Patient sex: M
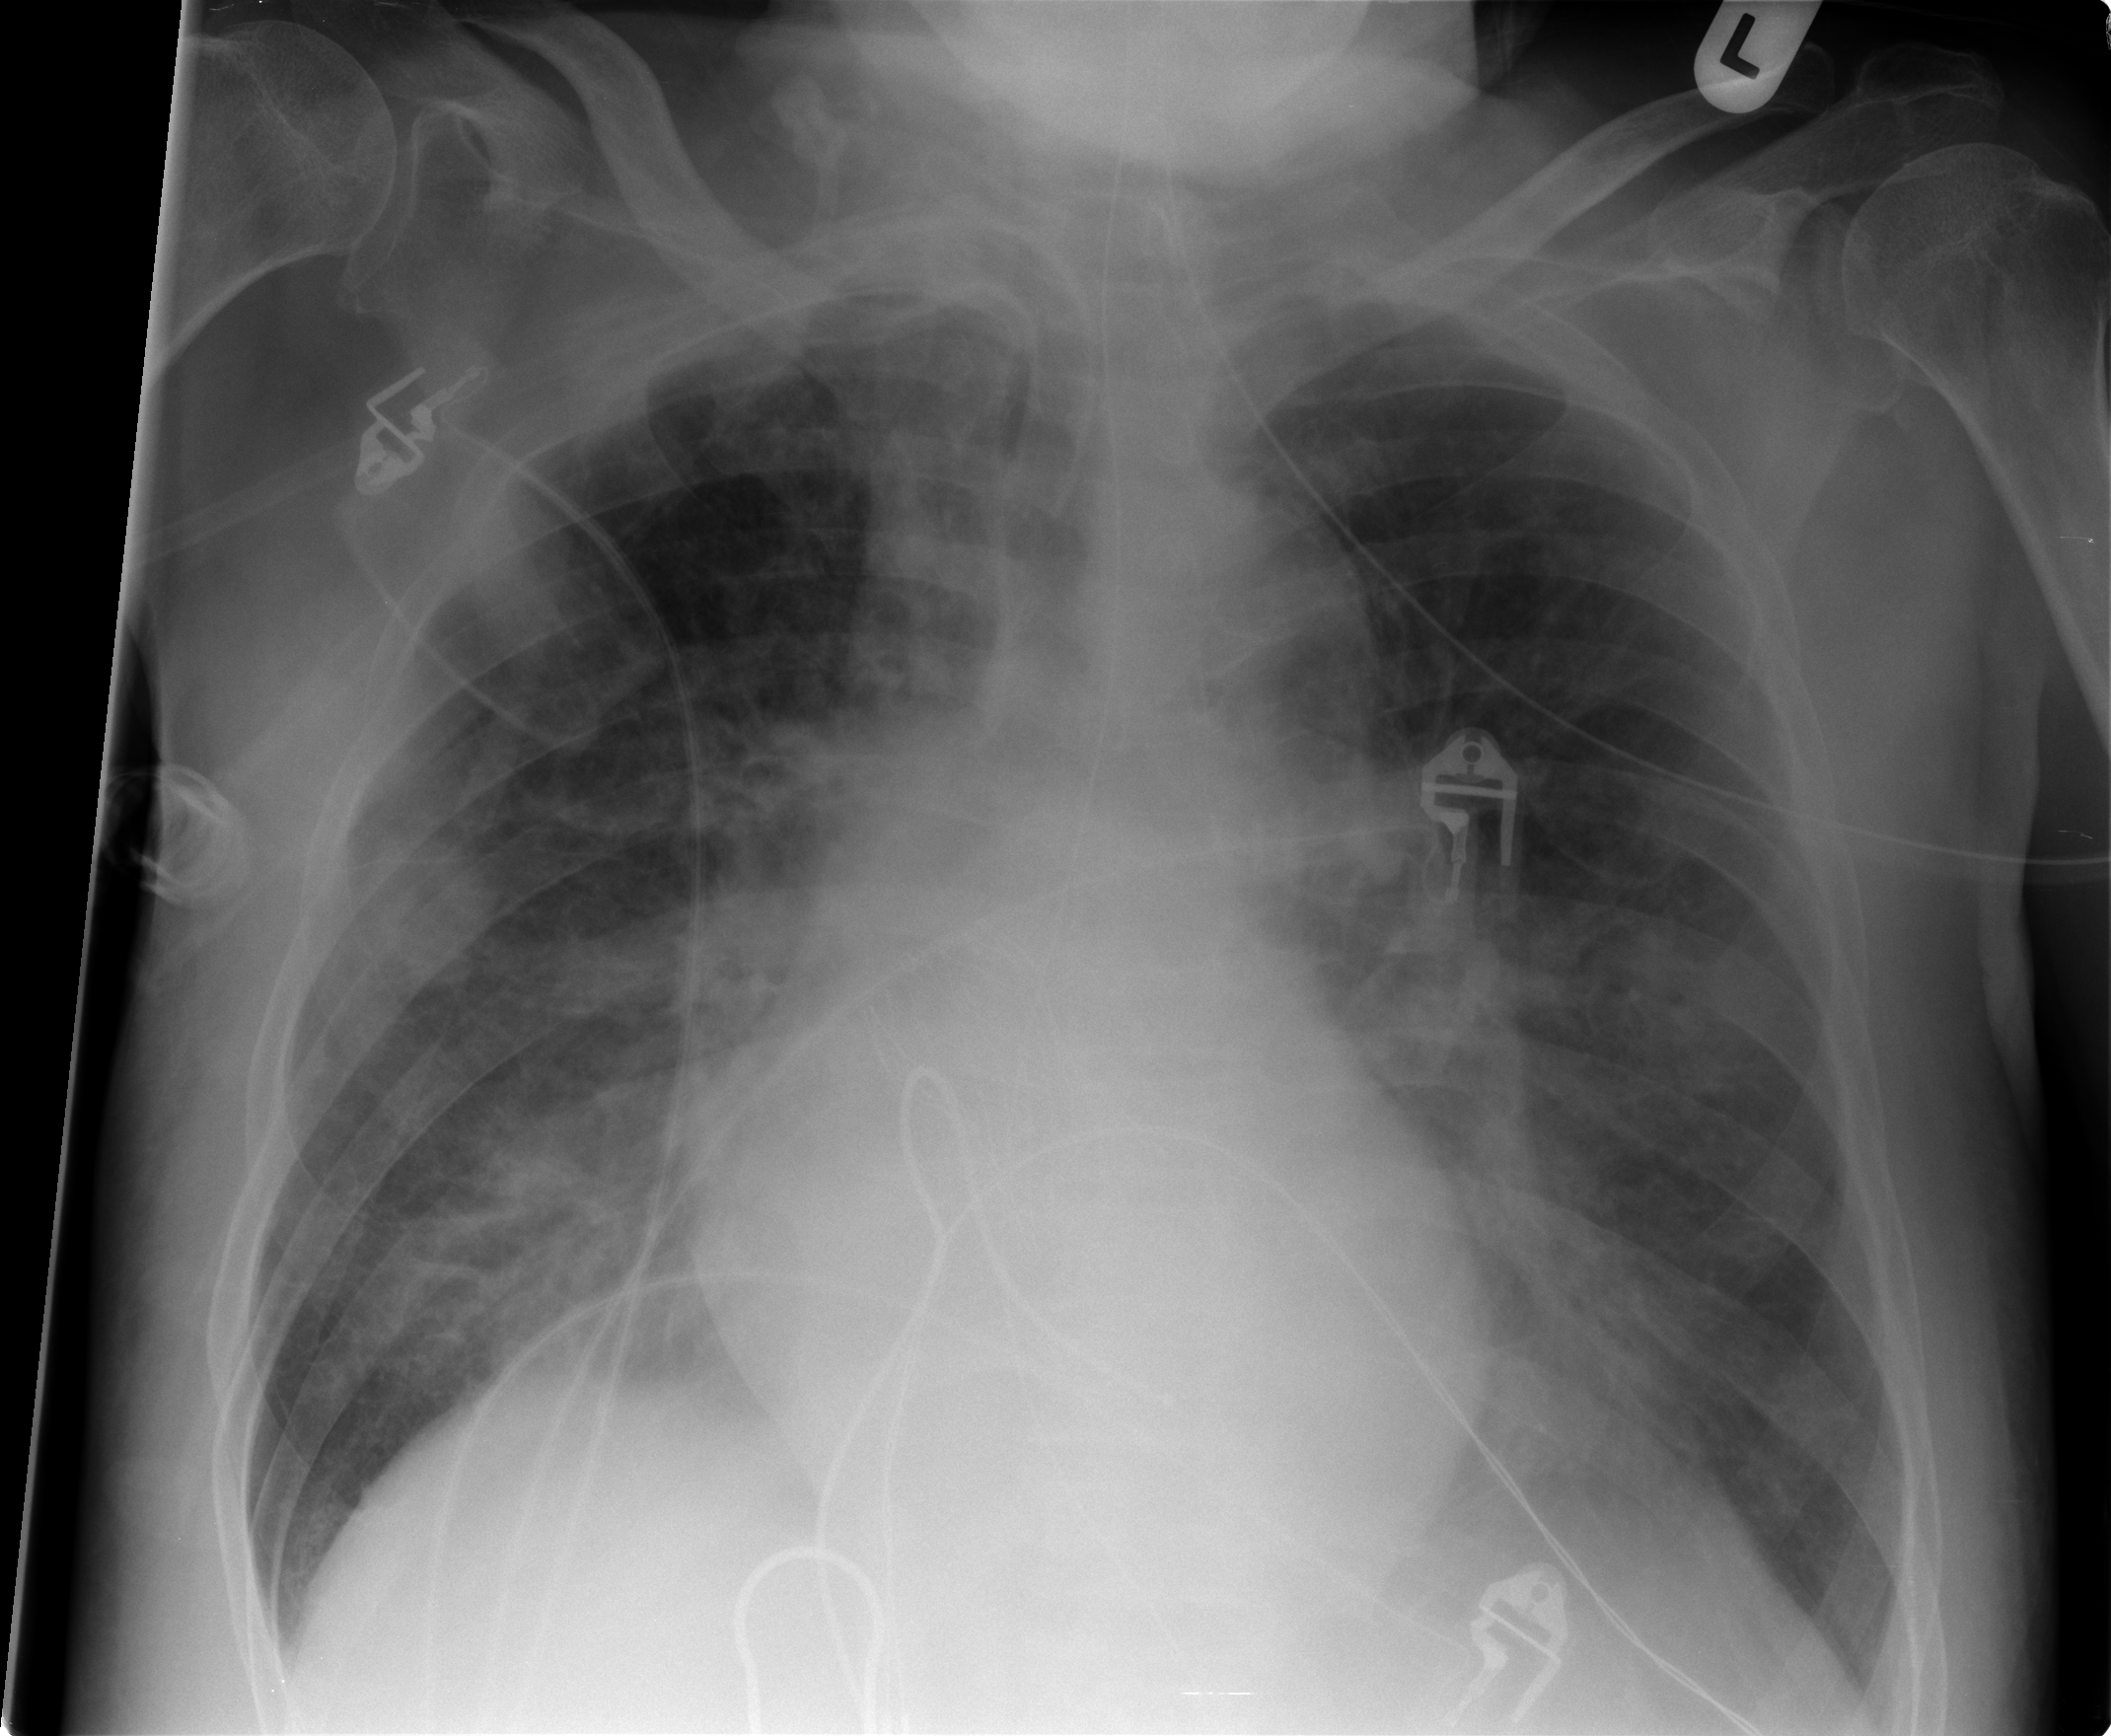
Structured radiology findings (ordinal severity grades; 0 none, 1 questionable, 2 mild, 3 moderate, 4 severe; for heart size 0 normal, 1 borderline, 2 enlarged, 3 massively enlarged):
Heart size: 1
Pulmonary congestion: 2
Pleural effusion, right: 0
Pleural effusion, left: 0
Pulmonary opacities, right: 2
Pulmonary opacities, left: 2
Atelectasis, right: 2
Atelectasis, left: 2